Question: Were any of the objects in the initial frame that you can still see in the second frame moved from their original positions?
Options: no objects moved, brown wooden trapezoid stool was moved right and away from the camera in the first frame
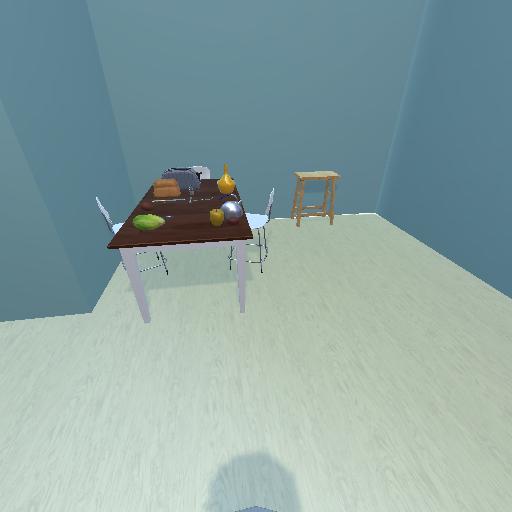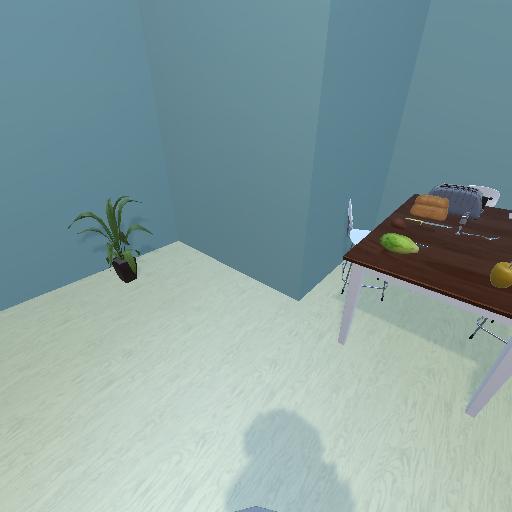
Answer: no objects moved